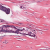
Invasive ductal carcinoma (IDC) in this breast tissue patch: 1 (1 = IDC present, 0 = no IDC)